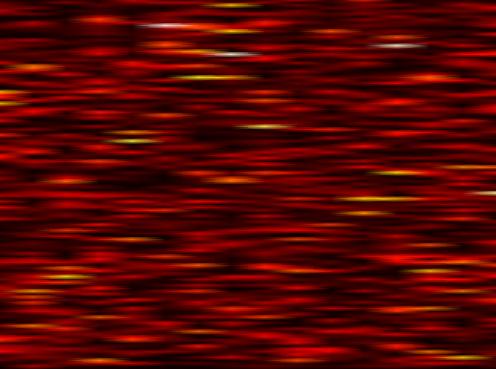
Label: OFDM